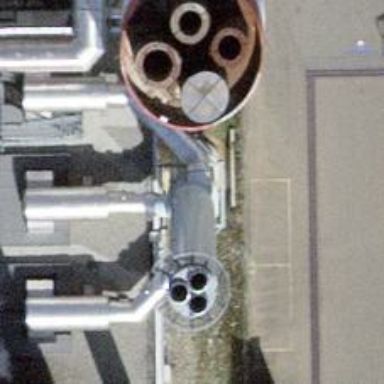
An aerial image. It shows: Chimney that is man-made.